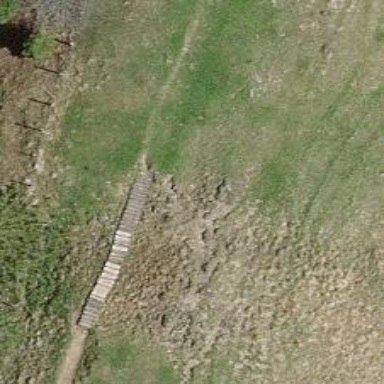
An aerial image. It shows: Boardwalk bridge over path.